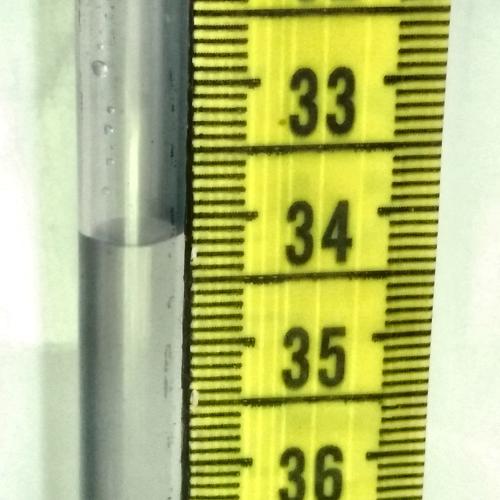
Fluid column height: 34.2 cm